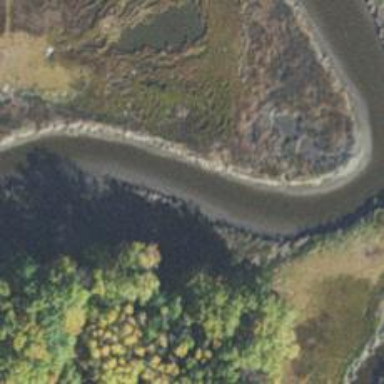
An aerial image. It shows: Tidal river flows in the area.